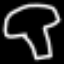
Label: mushroom